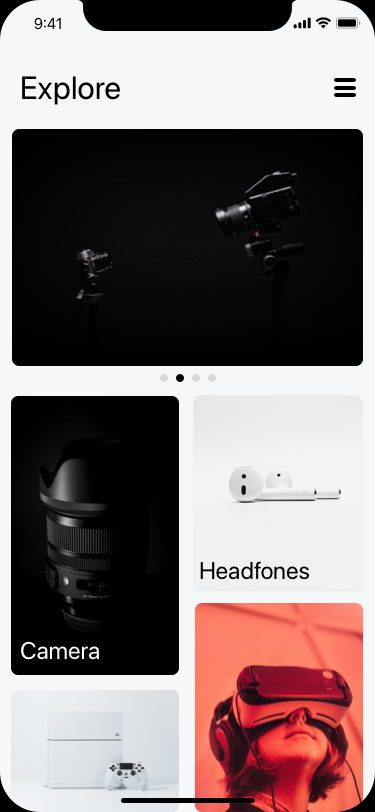
Text in this UI design:
Camera
Headfones
Explore